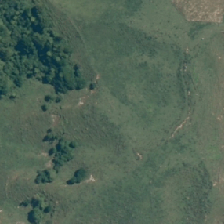
Land cover: indigenous_forest